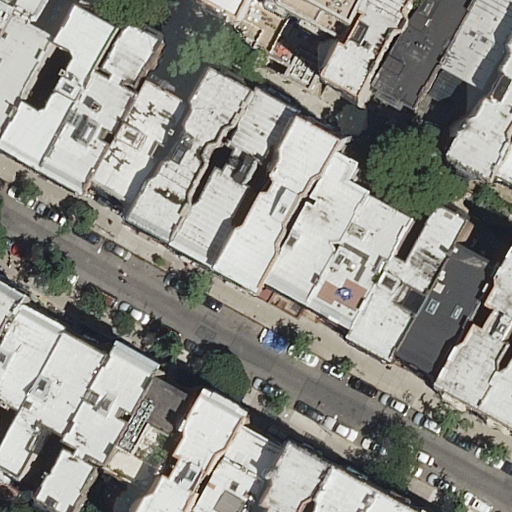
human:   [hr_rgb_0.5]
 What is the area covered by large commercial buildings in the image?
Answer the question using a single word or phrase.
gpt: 0m2

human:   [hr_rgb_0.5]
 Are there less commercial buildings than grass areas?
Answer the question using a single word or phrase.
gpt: no

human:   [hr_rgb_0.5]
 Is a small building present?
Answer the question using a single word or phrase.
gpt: yes

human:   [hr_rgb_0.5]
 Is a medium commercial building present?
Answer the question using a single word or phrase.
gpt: no

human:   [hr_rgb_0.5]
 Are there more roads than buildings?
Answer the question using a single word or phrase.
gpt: no

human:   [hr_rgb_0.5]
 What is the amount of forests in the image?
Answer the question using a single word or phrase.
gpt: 0

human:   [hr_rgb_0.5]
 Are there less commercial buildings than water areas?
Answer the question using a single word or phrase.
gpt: no

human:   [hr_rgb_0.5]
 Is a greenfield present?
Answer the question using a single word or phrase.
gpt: no

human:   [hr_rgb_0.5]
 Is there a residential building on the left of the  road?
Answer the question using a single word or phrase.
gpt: yes

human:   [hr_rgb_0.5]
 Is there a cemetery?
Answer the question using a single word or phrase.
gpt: no

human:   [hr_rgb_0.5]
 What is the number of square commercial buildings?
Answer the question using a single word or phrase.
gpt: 0

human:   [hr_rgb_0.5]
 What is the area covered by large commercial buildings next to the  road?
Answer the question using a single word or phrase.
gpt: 0m2

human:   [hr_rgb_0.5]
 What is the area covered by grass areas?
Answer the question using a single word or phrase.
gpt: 0m2

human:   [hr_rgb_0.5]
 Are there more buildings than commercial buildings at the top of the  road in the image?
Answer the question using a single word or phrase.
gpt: yes

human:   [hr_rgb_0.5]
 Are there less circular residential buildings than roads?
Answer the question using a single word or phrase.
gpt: yes

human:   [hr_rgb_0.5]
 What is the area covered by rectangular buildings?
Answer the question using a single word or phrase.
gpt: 1565m2

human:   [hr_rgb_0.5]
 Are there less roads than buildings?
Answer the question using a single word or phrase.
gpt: yes

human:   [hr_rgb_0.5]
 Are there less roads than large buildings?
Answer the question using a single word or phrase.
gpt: no

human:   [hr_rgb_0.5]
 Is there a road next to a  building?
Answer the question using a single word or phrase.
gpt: yes

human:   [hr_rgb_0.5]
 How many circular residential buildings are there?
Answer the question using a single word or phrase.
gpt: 0

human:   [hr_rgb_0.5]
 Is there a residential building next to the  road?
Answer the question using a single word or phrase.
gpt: yes

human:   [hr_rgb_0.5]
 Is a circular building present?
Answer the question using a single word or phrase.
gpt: no

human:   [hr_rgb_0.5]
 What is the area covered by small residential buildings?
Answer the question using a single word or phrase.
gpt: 261m2

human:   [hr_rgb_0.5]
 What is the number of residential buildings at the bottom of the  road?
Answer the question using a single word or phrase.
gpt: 7

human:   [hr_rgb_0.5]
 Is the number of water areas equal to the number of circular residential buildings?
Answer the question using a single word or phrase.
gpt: yes

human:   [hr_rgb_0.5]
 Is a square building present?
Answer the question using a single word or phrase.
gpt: no

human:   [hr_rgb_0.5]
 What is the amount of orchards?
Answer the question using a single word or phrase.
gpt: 0

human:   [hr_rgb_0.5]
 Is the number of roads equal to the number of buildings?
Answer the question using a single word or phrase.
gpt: no

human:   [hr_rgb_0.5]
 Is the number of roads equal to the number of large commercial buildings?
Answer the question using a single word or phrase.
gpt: no

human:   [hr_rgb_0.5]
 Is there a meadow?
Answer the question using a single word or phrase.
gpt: no

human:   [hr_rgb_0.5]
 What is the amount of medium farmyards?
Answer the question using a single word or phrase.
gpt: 0

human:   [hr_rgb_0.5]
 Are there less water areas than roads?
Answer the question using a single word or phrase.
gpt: yes

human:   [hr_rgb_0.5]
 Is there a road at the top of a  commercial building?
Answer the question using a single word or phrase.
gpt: no

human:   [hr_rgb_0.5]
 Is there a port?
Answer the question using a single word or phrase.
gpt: no

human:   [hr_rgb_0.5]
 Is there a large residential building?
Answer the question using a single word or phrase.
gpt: no

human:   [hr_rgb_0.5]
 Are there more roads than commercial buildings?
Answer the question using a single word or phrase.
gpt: yes